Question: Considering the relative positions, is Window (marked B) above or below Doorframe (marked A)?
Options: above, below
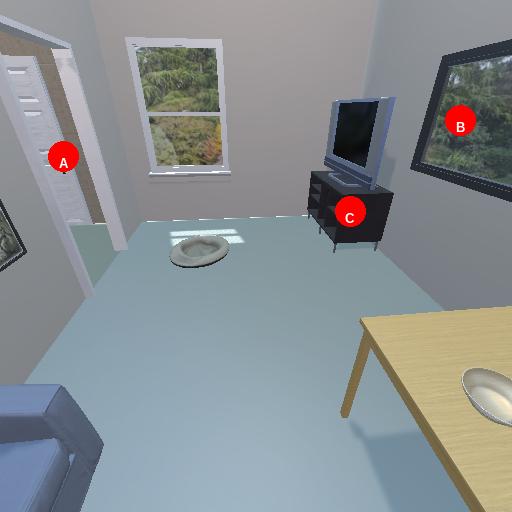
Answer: above